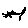
Label: cat